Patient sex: M
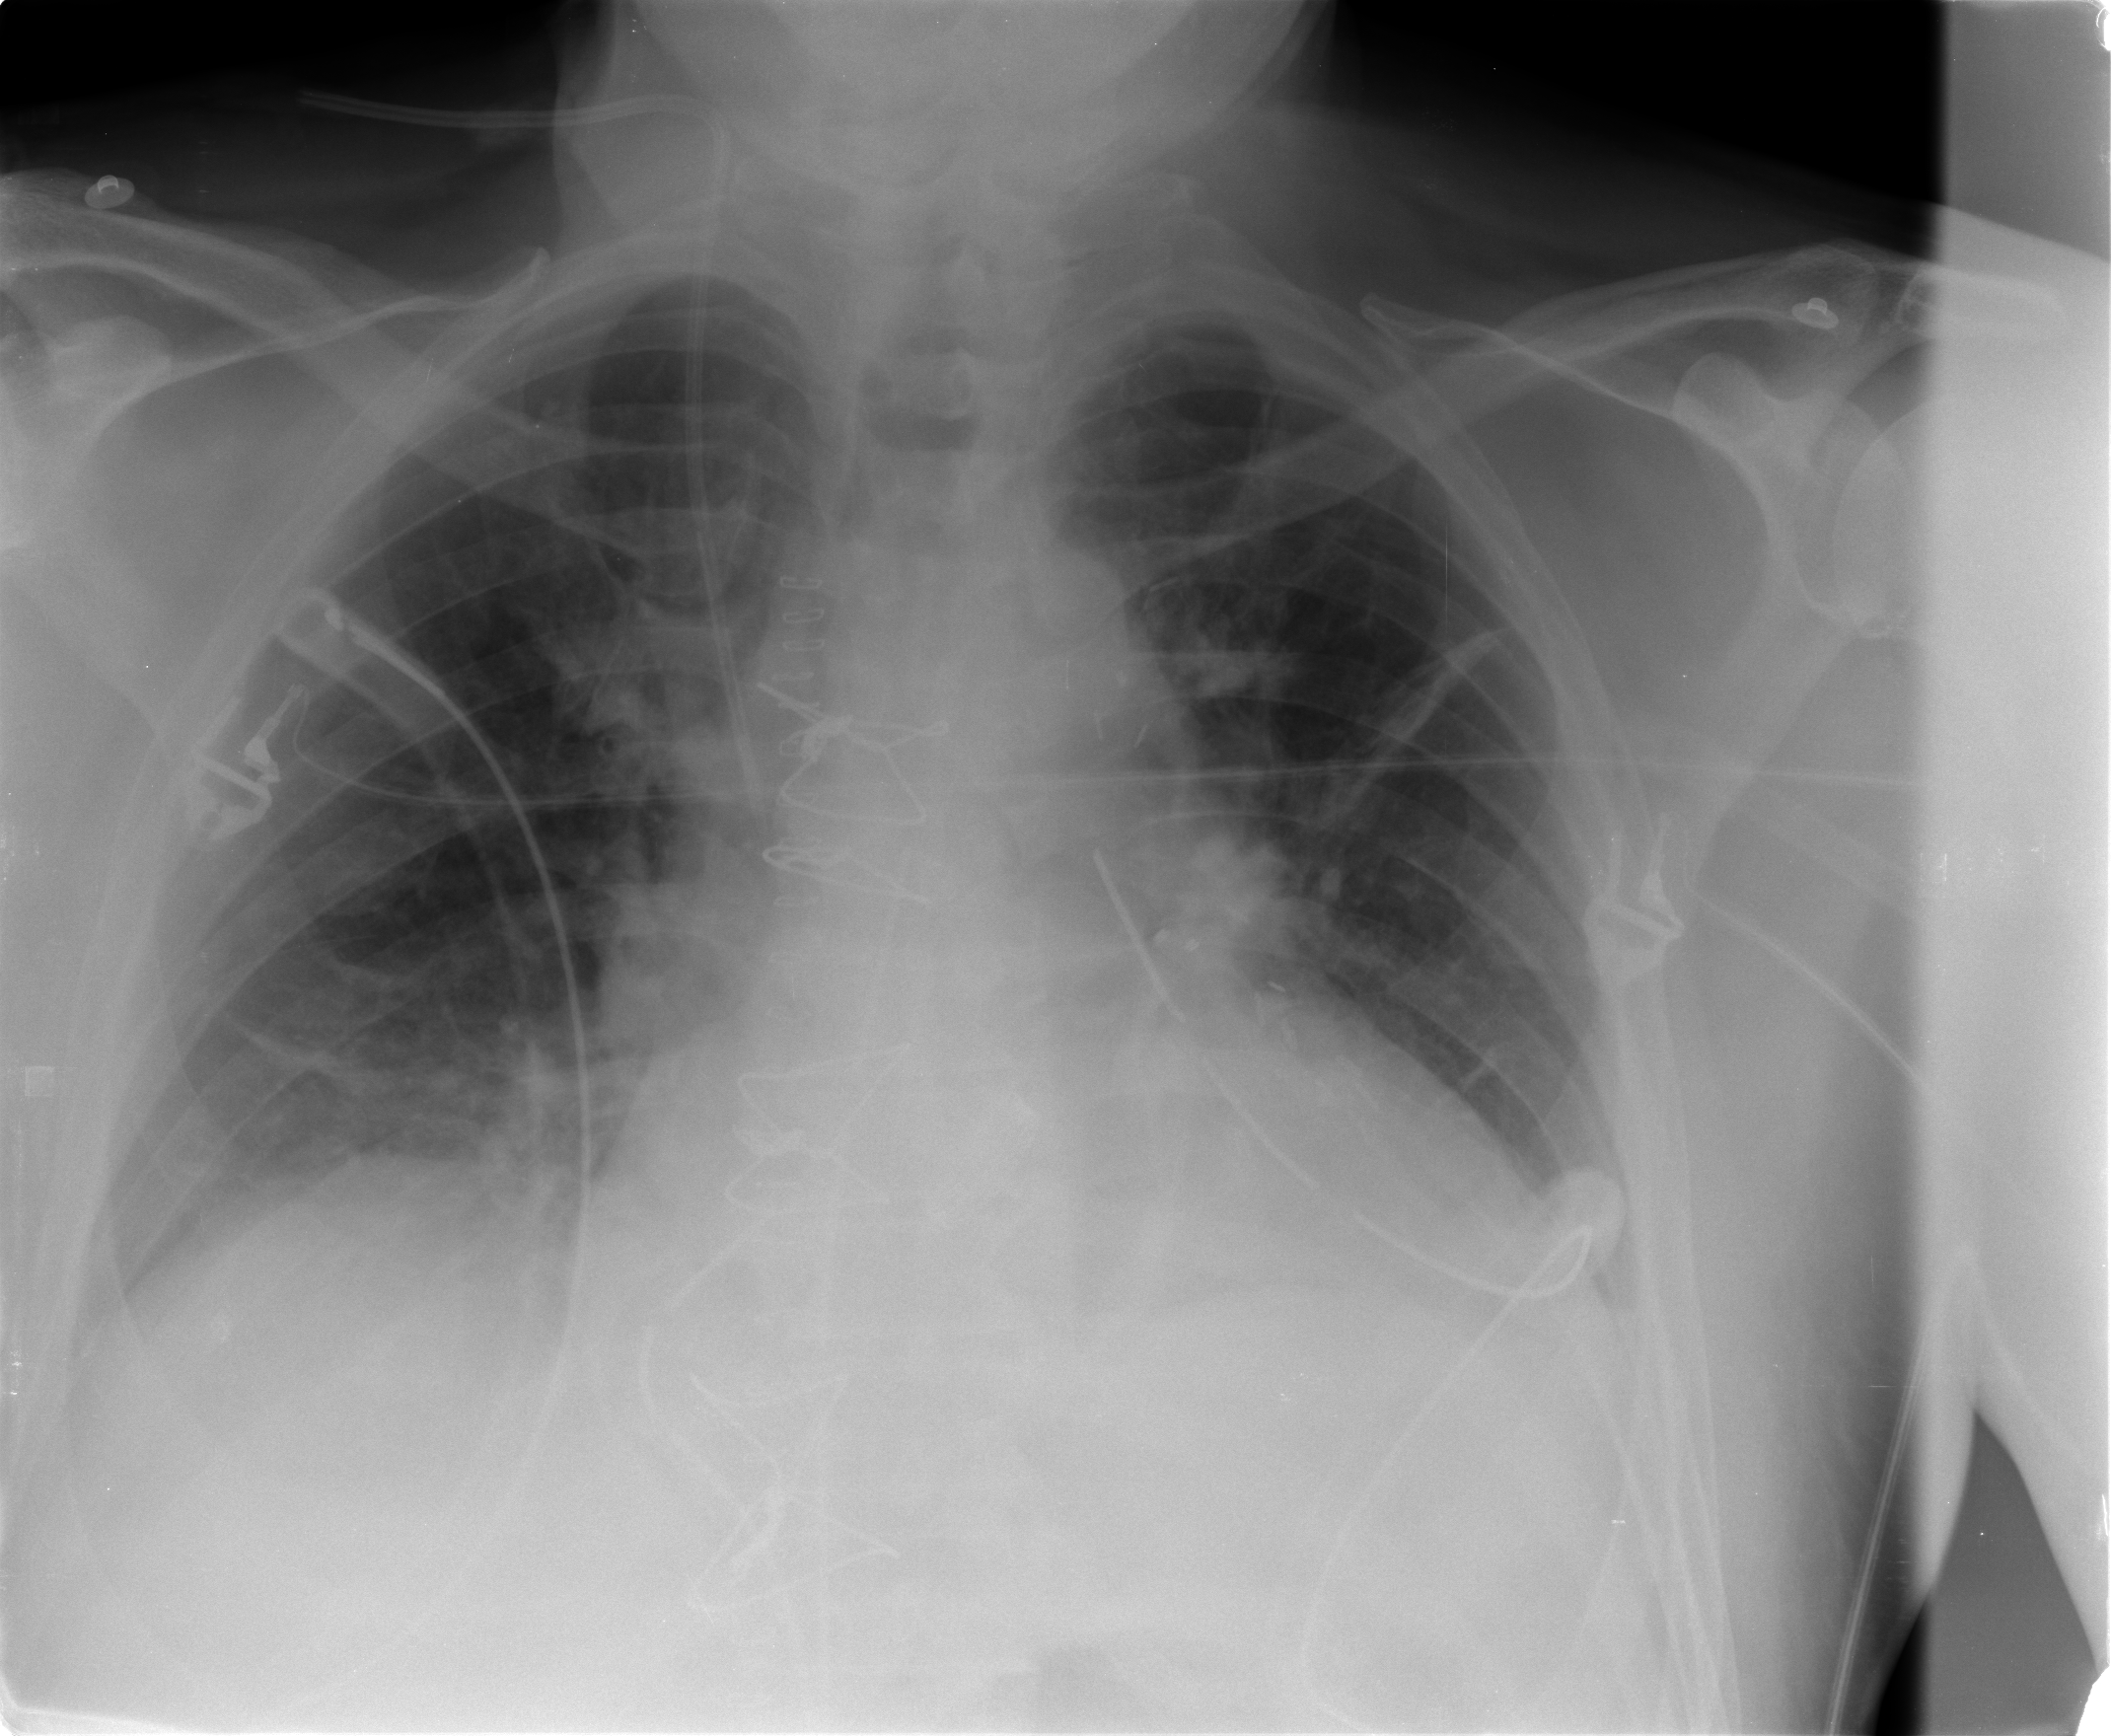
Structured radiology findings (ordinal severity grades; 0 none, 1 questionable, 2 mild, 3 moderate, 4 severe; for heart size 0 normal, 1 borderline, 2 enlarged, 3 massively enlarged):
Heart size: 1
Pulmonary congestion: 2
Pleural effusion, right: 1
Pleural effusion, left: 0
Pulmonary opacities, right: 1
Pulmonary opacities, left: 0
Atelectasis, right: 2
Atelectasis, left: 2